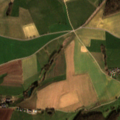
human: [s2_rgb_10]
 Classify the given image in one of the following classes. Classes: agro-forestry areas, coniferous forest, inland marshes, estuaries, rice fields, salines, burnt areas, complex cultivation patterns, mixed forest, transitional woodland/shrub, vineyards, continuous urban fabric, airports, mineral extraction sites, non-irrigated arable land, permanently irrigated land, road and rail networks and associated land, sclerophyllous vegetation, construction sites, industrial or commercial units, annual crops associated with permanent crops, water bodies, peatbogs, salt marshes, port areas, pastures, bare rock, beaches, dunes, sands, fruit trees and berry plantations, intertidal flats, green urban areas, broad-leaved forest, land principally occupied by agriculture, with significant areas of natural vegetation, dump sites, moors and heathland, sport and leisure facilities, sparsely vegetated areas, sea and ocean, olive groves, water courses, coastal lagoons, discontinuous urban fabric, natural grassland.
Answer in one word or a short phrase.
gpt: non-irrigated arable land, pastures, complex cultivation patterns, broad-leaved forest